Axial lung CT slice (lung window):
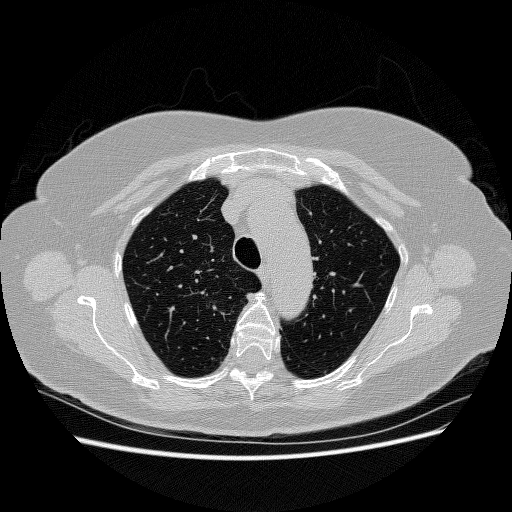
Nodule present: no